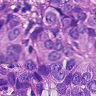
Metastatic tissue present: yes